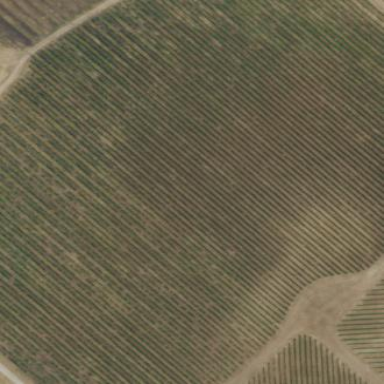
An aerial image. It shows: Vineyard growing grapes.